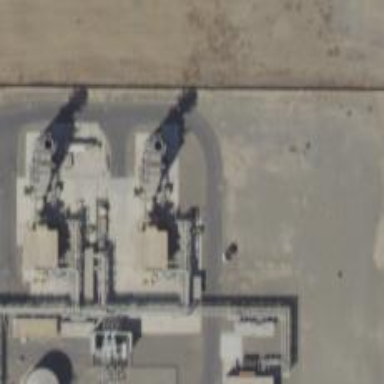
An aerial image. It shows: Gas turbine power generator.